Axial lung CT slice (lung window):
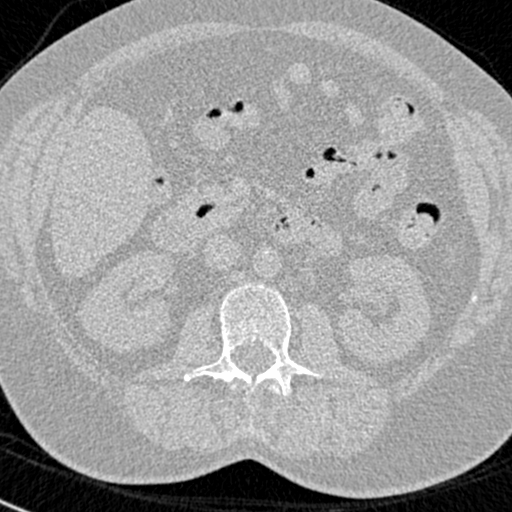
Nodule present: no